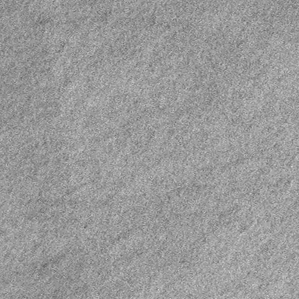
Label: frost